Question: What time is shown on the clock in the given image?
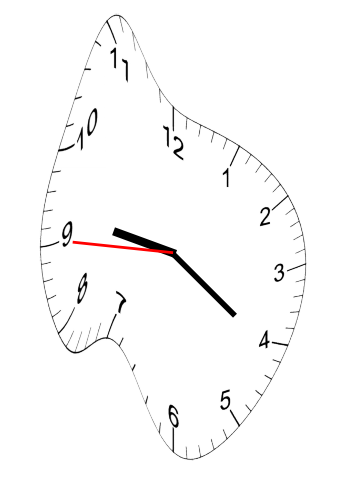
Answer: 09:20:45